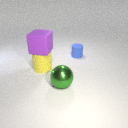
large yellow rubber cylinder in front of small blue rubber cylinder